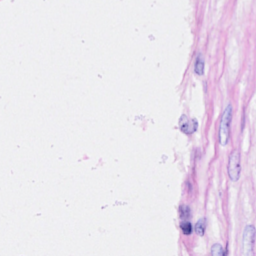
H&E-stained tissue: Breast